Aerial crown-view tile of a tropical tree (Barro Colorado Island, Panama), acquired 20250818:
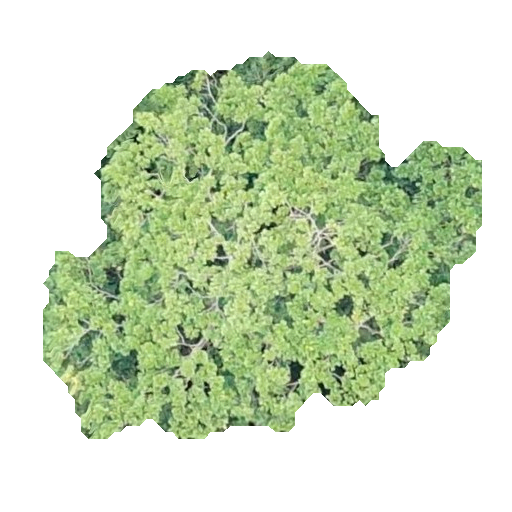
Species: Simarouba amara
GBIF accepted scientific name: Simarouba amara
Crown area: 170.079 m²